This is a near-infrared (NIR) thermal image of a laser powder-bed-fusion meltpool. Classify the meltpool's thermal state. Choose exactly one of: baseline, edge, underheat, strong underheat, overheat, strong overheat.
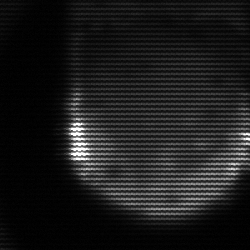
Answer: strong underheat